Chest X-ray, PA view. Patient: 66 years old, sex M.
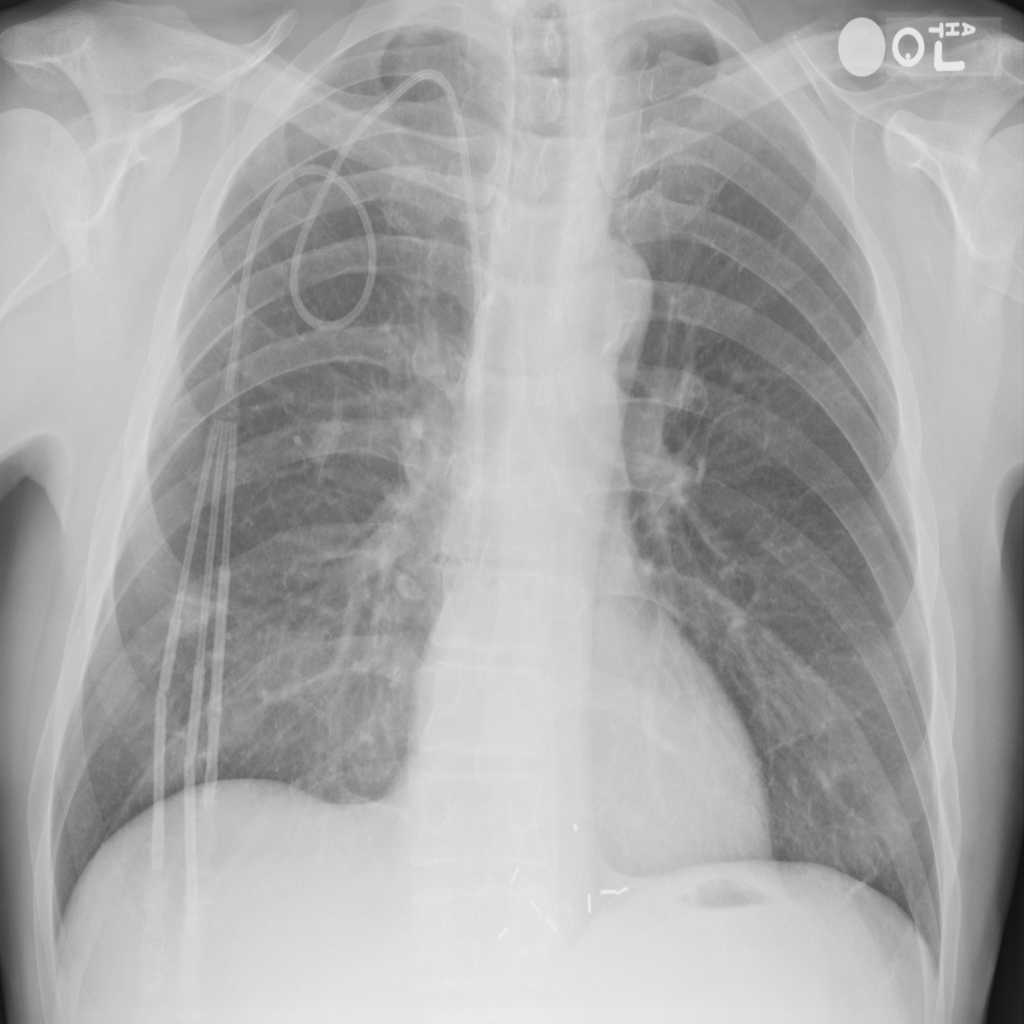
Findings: No Finding